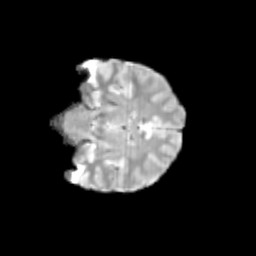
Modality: T2w
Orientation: coronal
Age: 12
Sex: male
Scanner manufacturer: siemens
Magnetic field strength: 3 T
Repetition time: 3.8 s
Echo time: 0.07 s